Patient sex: M
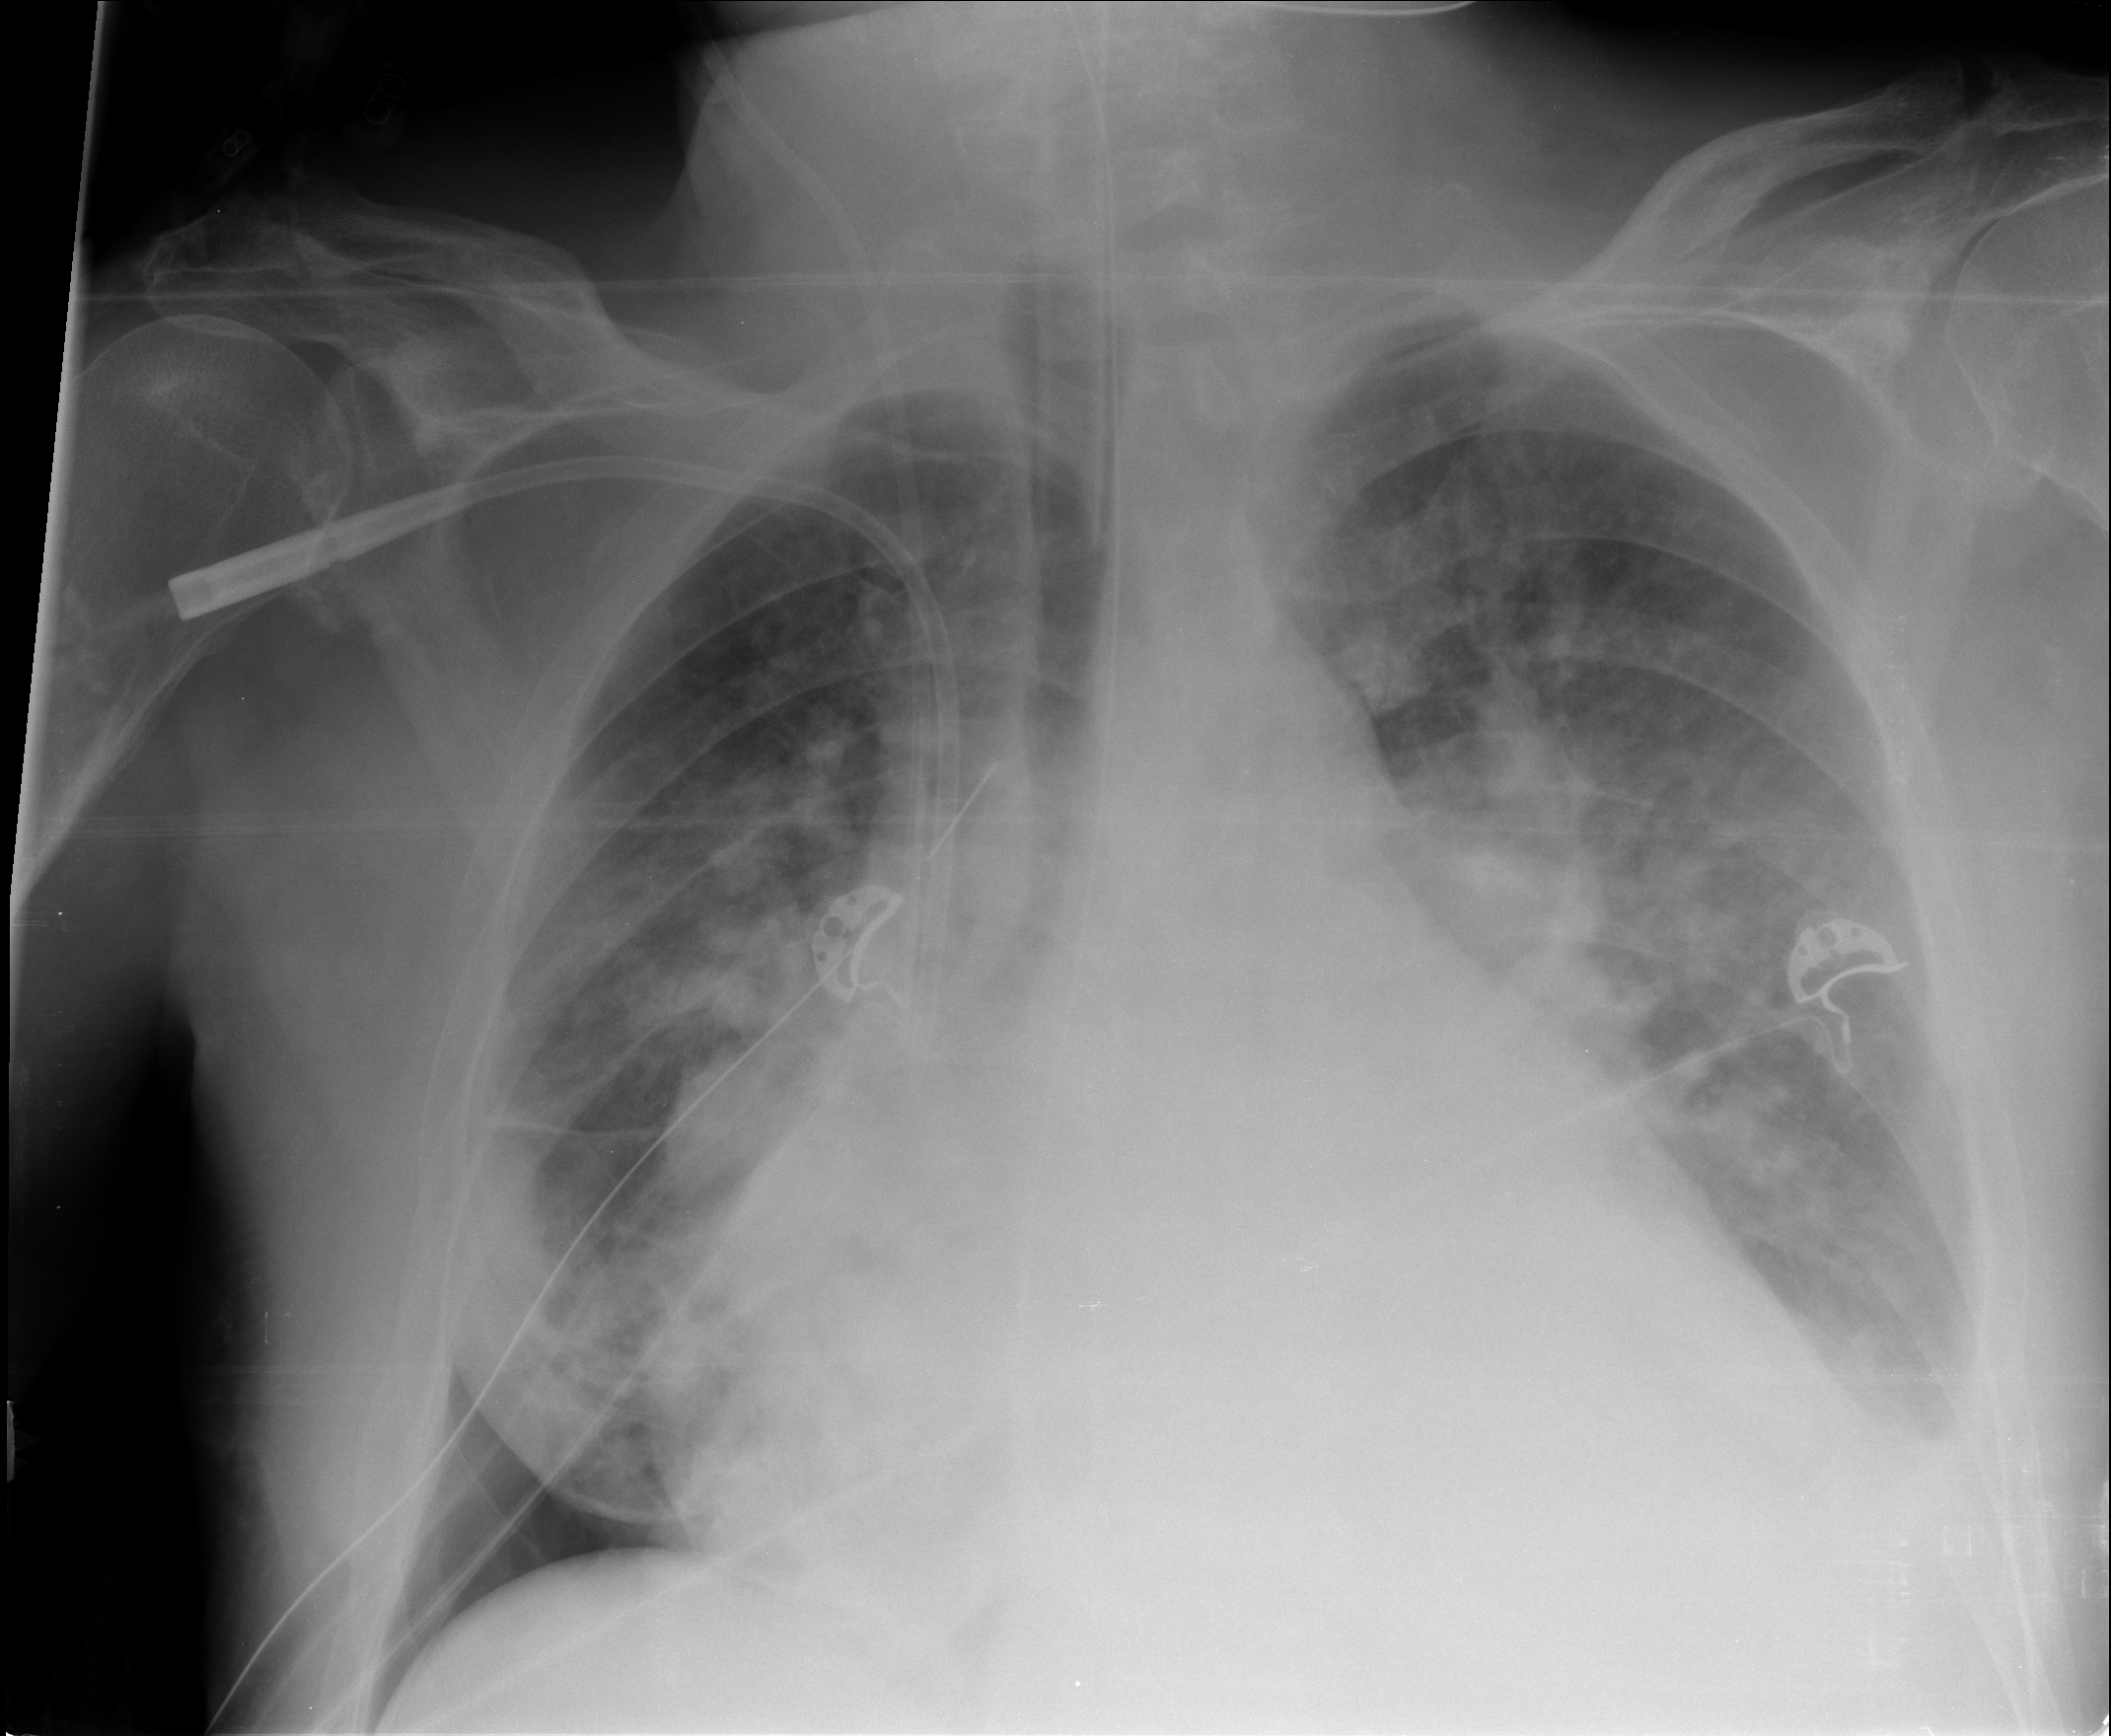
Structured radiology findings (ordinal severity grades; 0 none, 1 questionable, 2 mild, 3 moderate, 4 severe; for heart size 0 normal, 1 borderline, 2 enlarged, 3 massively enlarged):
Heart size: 3
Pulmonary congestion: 3
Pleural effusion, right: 2
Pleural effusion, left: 2
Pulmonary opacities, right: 3
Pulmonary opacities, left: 3
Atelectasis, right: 3
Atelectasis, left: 2